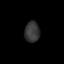
Tissue: lung
Cell type: Epithelial cells
Senescence score: 0.1868
Nuclear area (px): 307
Mean DAPI intensity: 54.033